Interaction volume radius: 10 \u00c5
Interaction volume height: 40 \u00c5
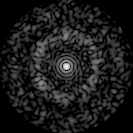
Disorder parameter: 0.7899